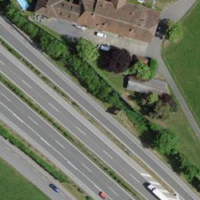
EUNIS habitat code: 57
Species observed at this site:
Milvus milvus
Melittis melissophyllum